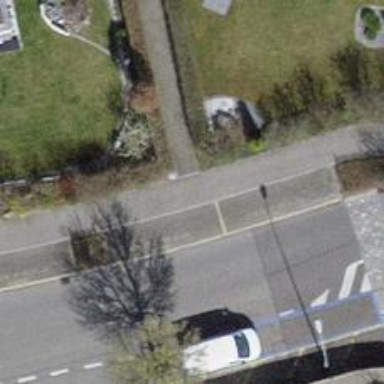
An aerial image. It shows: Footway surfaced with paving stones.